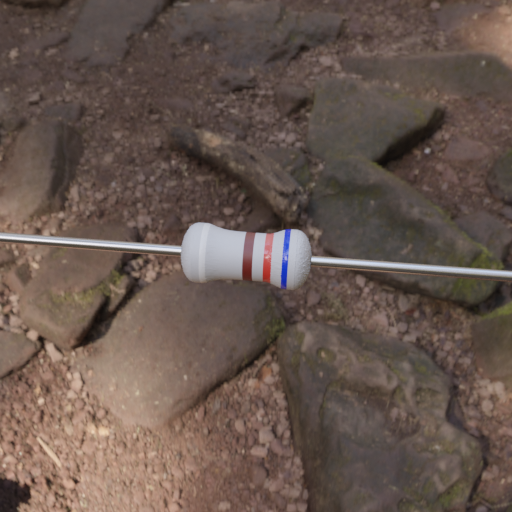
Resistor colour bands (in order): white, brown, red, blue